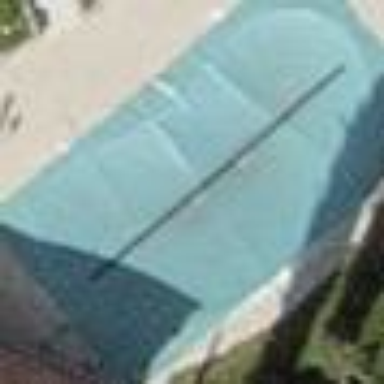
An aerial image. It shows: Outdoor swimming pool in leisure land area.